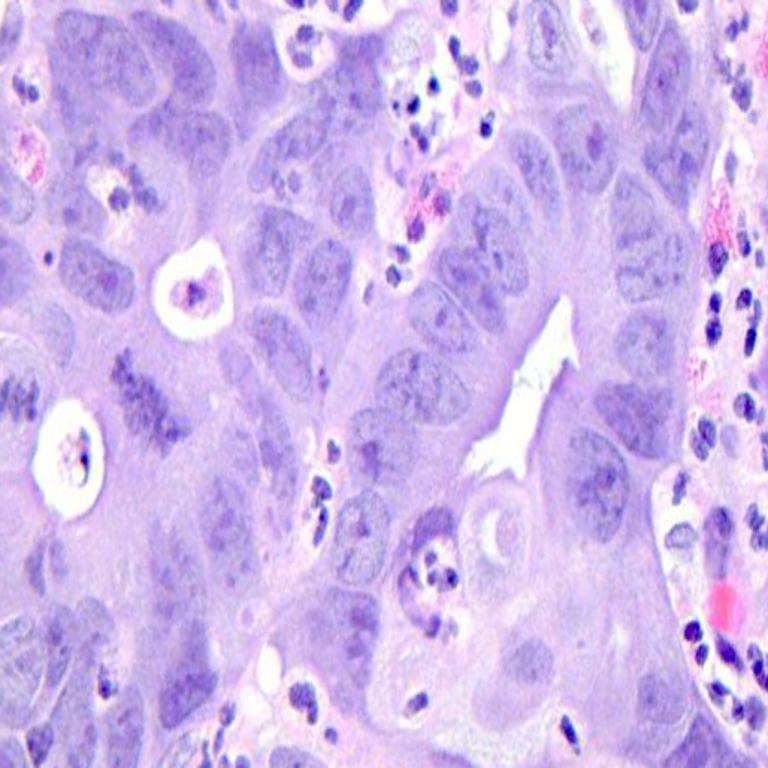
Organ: colon
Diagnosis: adenocarcinomas